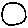
Label: circle